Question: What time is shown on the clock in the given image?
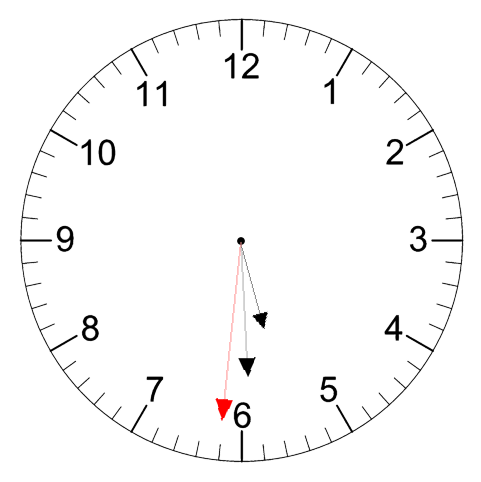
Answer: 05:29:31